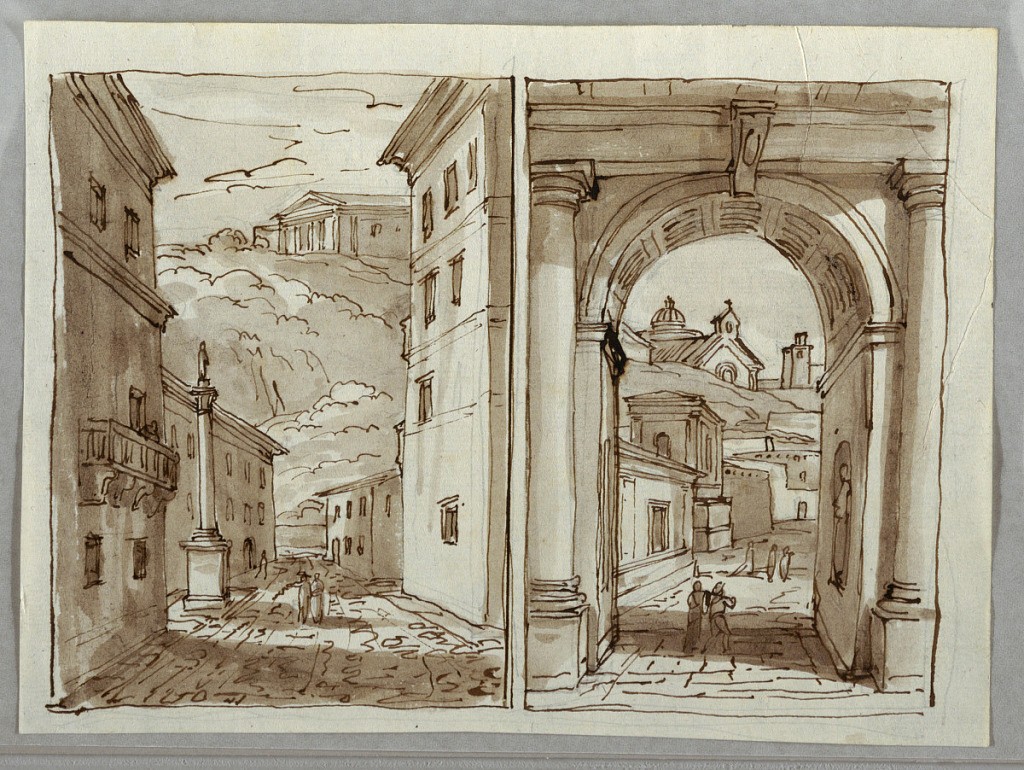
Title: Two Bologna Views
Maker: Felice Giani, Italian, 1758–1823
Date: late 18th–early 19th century
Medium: Pen and ink, brush and wash on paper
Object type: Drawing
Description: Two views of streets in Bologna. At left, two figures stand in a street, in front of a column, possibly the Column of Saint Dominic. High in the distance, a building with triangular pediment stands on a rocky outcrop. At right, two figures stand under a coffered arch. Architecture of the town, and two other figures are visible in background.